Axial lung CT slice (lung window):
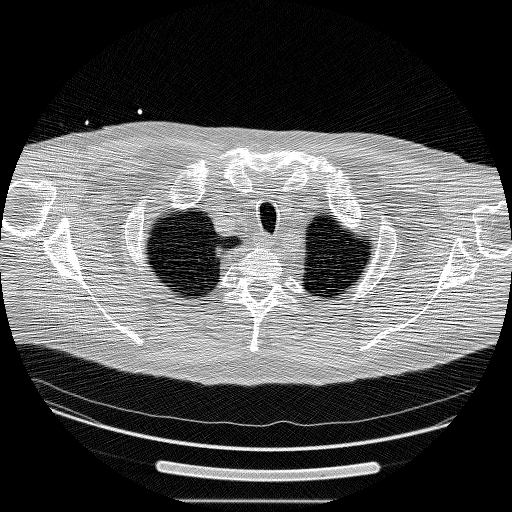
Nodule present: no